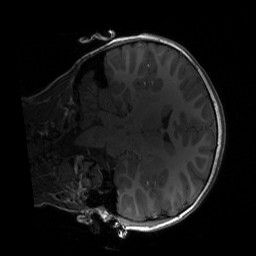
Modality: T1w
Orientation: coronal
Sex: male
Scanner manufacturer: siemens
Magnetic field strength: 3 T
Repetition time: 1.9 s
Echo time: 0.00243 s